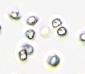
Label: Phaeocystis